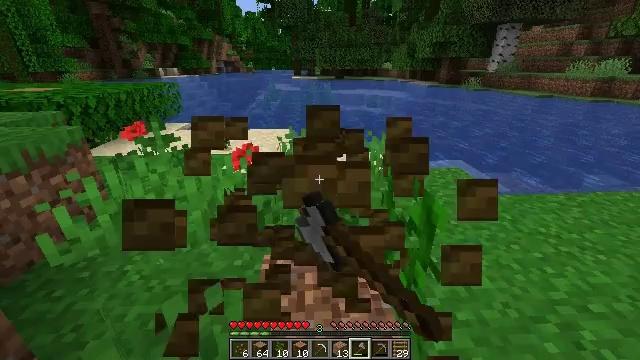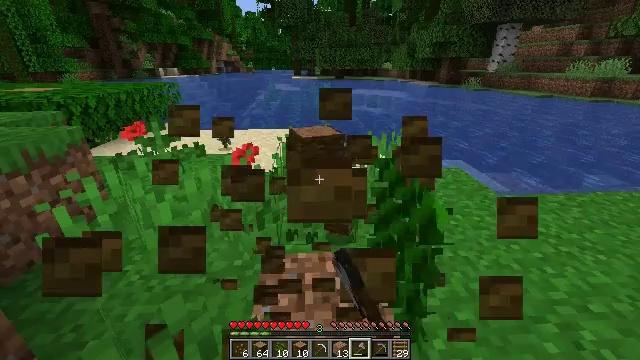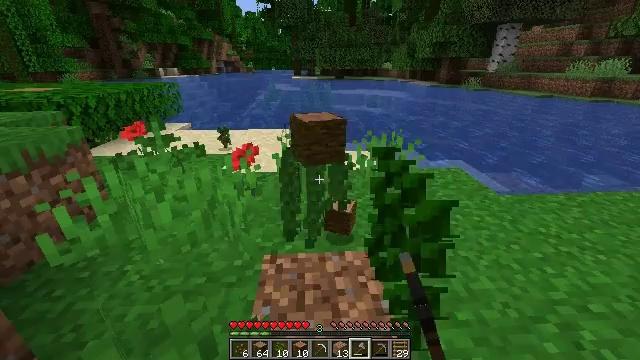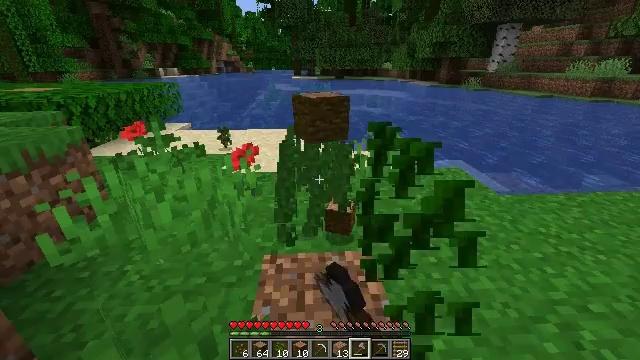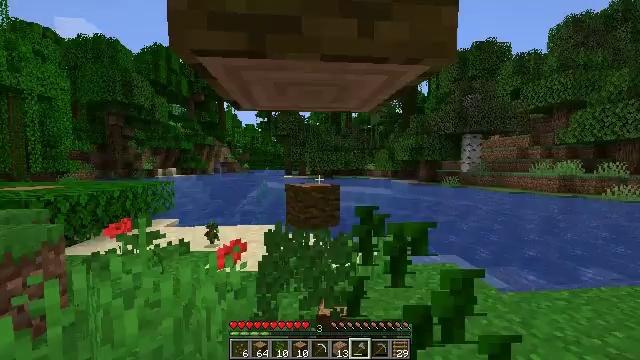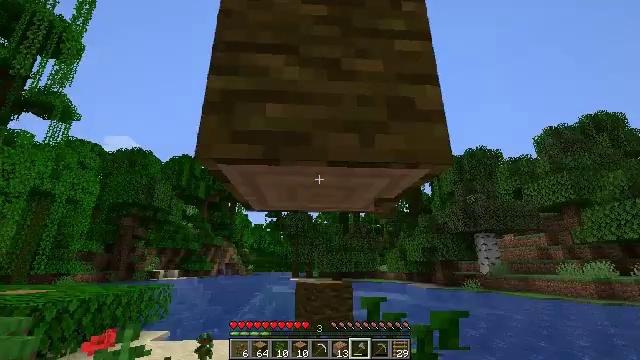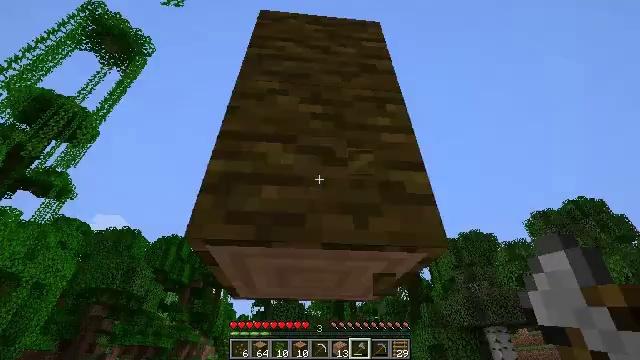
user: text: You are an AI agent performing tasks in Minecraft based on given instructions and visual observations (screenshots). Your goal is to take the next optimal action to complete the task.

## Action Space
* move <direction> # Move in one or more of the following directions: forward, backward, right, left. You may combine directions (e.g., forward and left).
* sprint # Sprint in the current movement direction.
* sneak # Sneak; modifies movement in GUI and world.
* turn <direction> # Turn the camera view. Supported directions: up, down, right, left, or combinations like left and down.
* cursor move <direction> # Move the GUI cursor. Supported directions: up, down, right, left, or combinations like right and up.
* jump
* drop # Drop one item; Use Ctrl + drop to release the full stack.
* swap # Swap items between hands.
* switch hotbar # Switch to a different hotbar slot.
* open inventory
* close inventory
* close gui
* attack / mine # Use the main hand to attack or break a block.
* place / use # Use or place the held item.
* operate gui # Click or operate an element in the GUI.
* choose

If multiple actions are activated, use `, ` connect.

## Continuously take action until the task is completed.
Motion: motion action
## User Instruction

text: Break the fern to clear the area.
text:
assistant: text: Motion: attack / mine
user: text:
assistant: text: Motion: attack / mine
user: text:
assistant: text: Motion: attack / mine
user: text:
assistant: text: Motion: turn right and up, attack / mine
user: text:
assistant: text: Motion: turn left and up, attack / mine
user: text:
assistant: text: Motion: turn right and up, attack / mine
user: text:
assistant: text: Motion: attack / mine